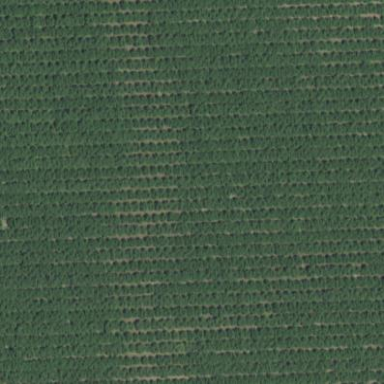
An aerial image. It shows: Vineyard with grape crops.